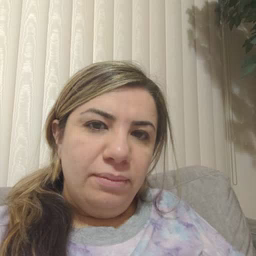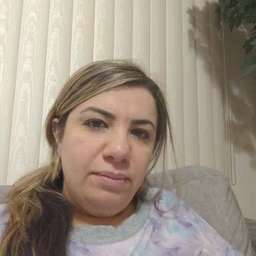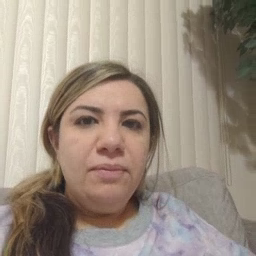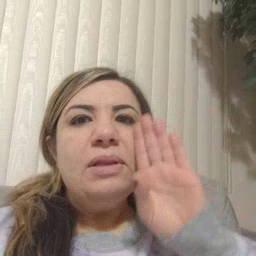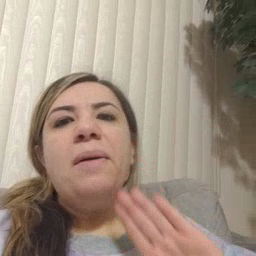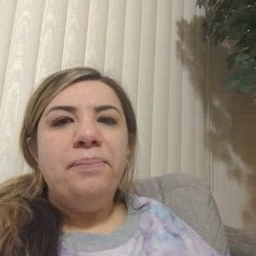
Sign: brown